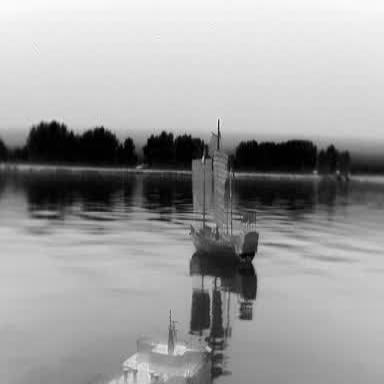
There are two objects shown in the infrared image, including a sailboat, and a container_ship.